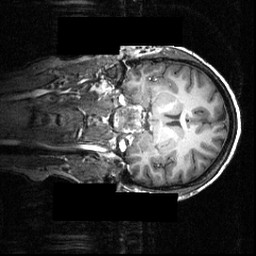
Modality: T1w
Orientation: coronal
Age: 29
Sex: female
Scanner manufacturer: siemens
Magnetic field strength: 3.951 T
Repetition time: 1.5 s
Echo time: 0.00335 s